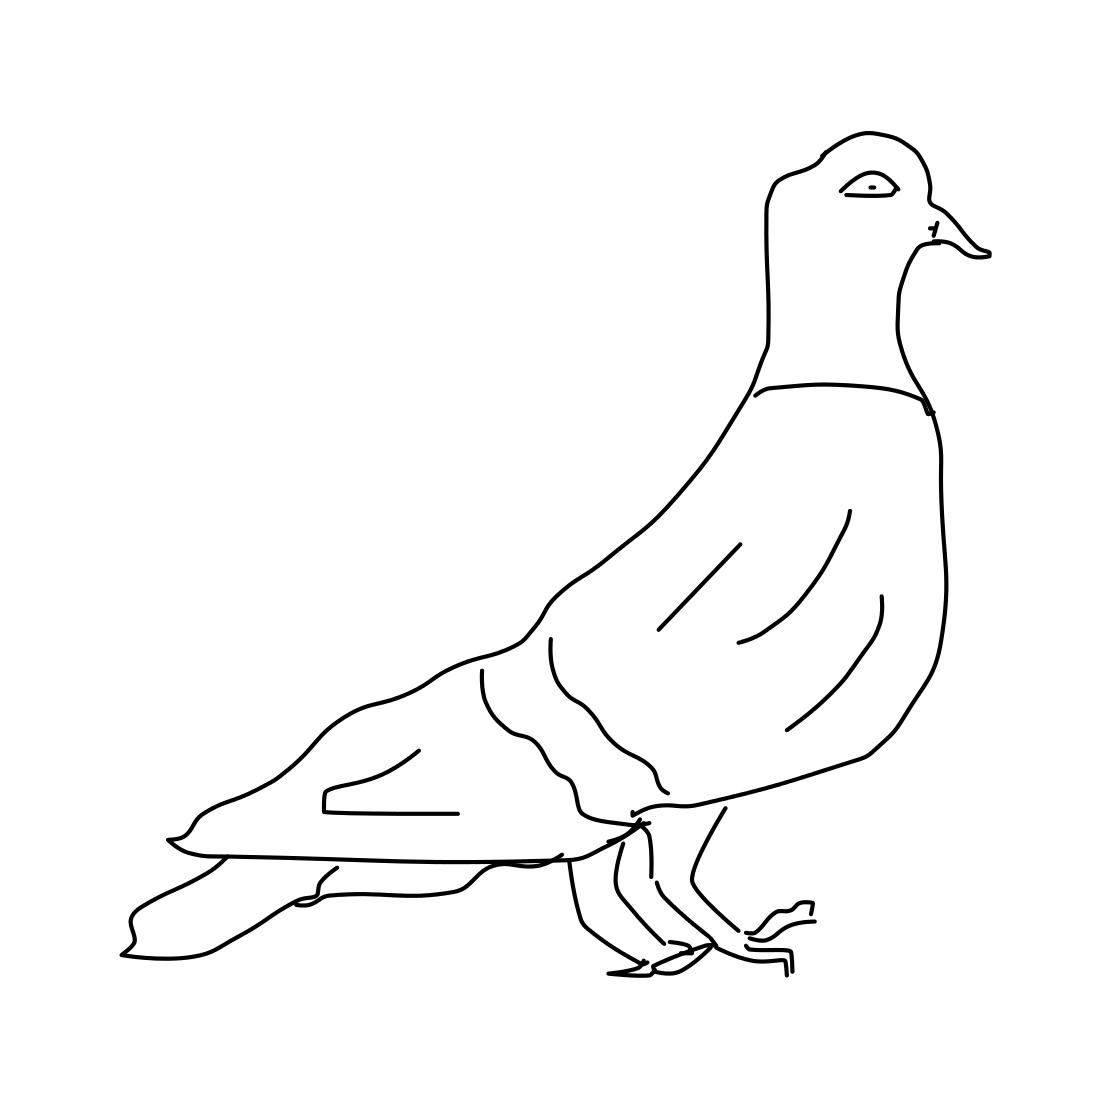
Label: pigeon